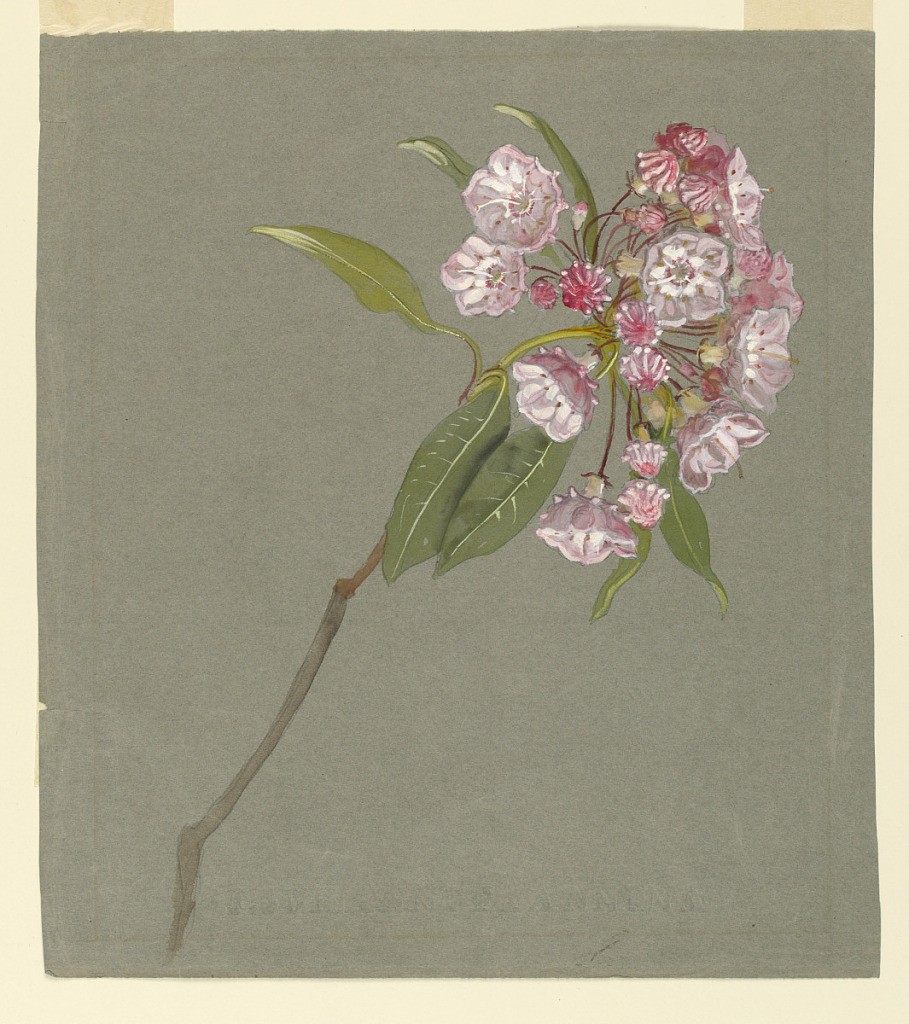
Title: A Bough of Mountain Laurel with Leaves and Blossoms
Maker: Samuel Colman, American, 1832–1920
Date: ca. 1880
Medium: Brush and gouache, graphite on dark grey paper
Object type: Drawing
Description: Study of a branch with leaves and pink flowers. The blossoms are in various stages of their development.